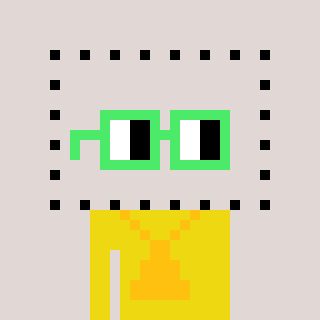
a pixel art character with square light green glasses, a void-shaped head and a yellow-colored body on a warm background